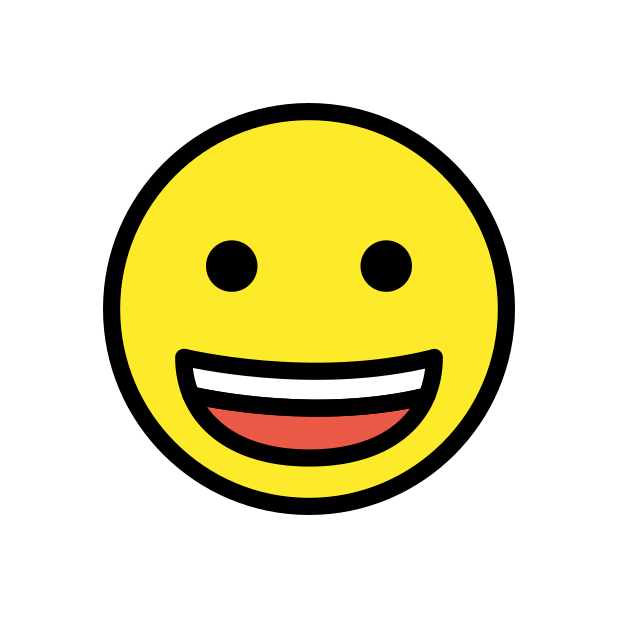
grinning face